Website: lowes
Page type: account-selection
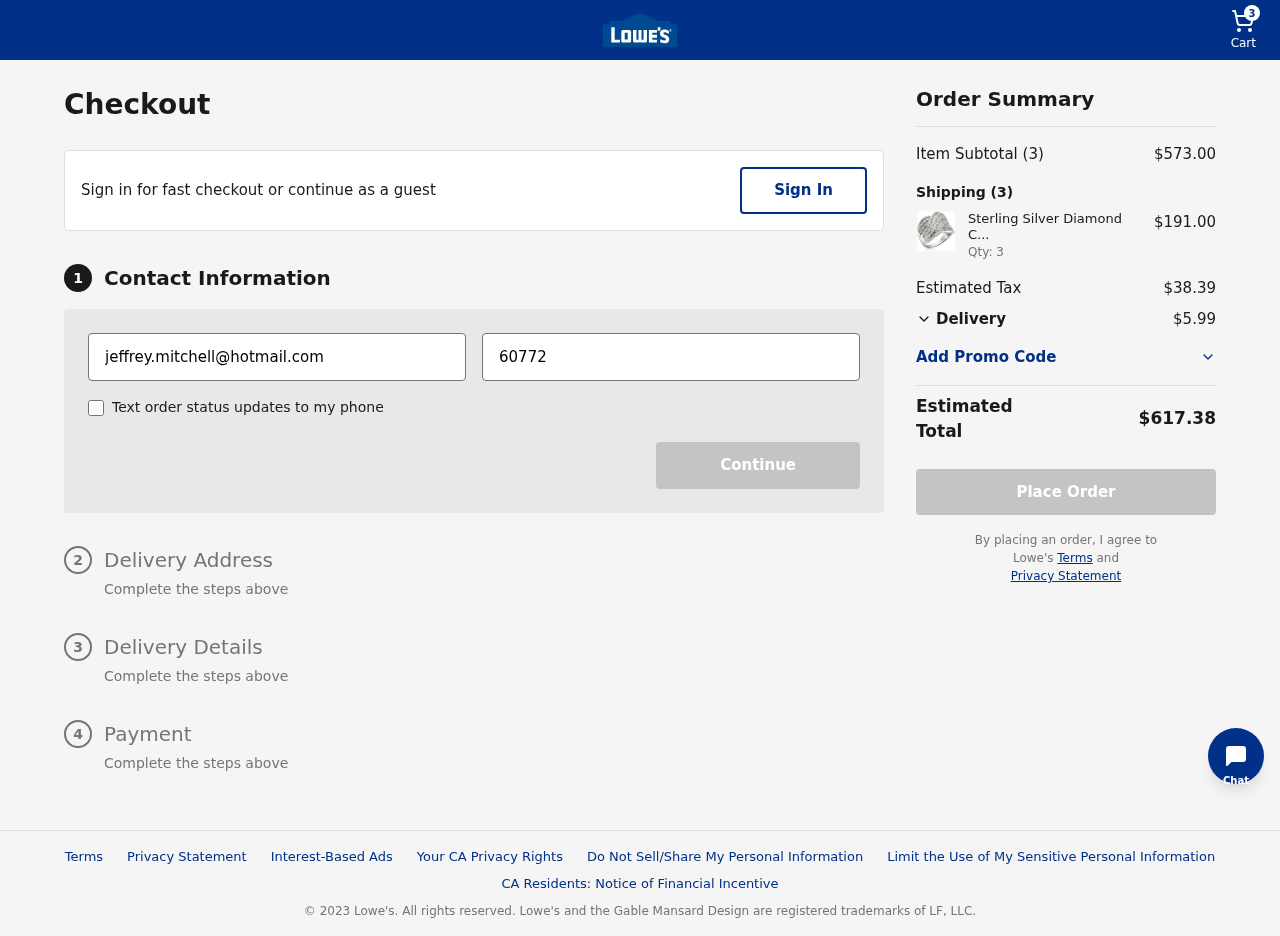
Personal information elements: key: PII_EMAIL
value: jeffrey.mitchell@hotmail.com
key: PII_PHONE
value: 6077262341
Product elements: key: PRODUCT1_NAME
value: Sterling Silver Diamond Crossover Band Ring (1 cttw), Size 7
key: PRODUCT1_PRICE
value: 191
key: PRODUCT1_QUANTITY
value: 3
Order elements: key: ORDER_NUM_ITEMS
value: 3
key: ORDER_SUBTOTAL
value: $573.00
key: ORDER_TAX
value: $38.39
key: ORDER_SHIPPING_COST
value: $5.99
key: ORDER_TOTAL
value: $617.38